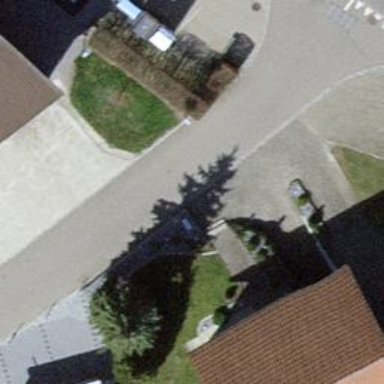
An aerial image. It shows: Asphalt road in residential area.